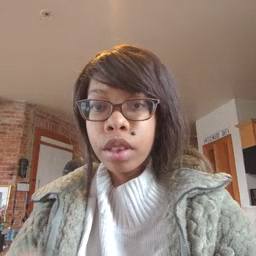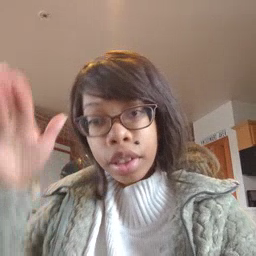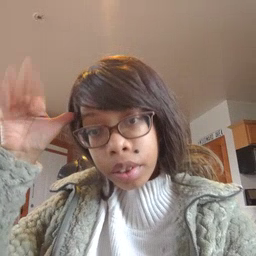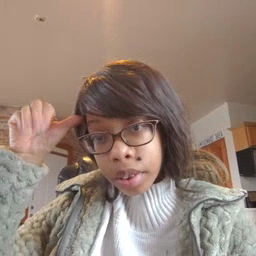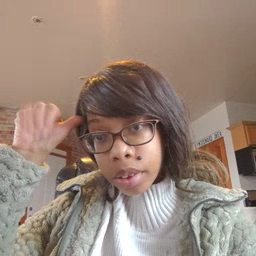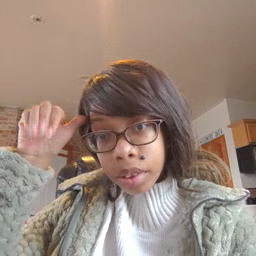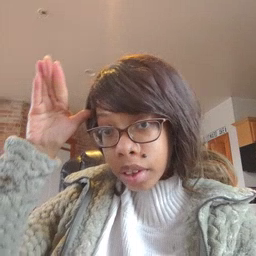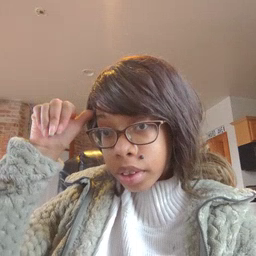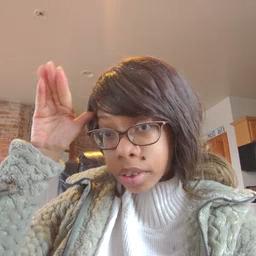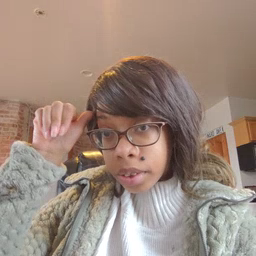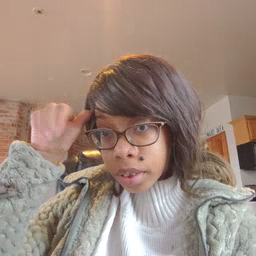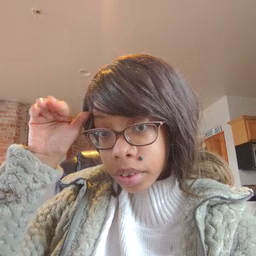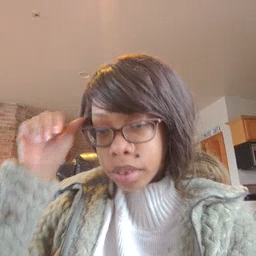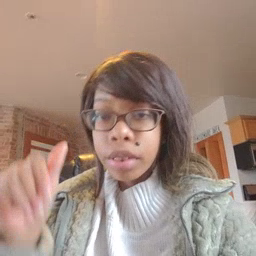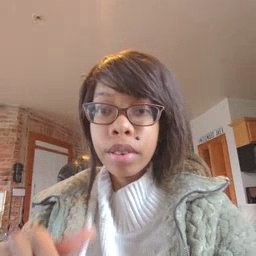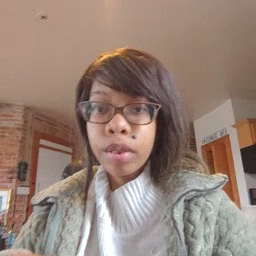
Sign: donkey